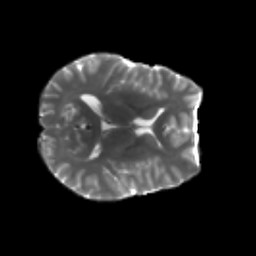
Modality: T2w
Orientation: axial
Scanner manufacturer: siemens
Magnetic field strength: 3 T
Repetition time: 4.16 s
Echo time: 0.0806 s